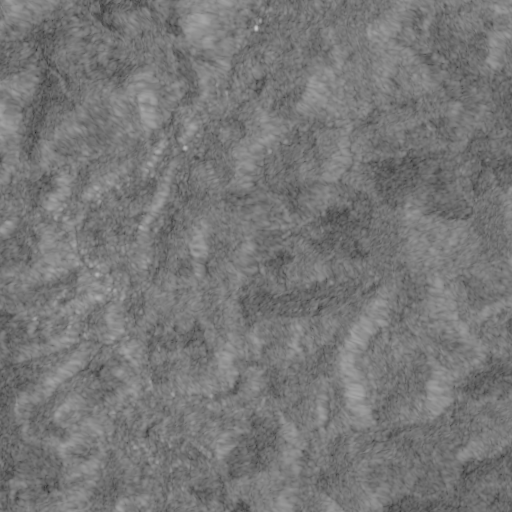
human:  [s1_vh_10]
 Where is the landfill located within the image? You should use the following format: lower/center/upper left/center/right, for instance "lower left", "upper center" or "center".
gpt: The landfill is located in the center left of the image.
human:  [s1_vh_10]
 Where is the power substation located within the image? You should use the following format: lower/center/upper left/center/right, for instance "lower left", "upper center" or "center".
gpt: The power substation is located in the center left of the image.
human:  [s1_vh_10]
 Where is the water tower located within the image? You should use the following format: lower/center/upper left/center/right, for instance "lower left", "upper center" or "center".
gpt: The water tower is located in the center left of the image.
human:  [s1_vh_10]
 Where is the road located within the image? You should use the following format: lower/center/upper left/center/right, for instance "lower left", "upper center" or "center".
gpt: There is no road in the image.

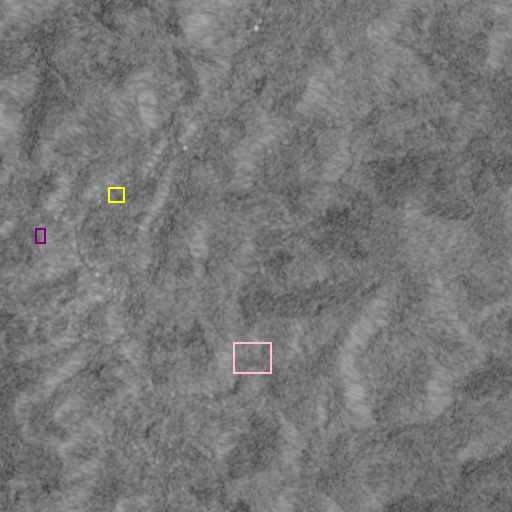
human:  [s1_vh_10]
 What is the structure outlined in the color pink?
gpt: The structure outlined in pink is a crop field.
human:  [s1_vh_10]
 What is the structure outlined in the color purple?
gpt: The structure outlined in purple is a landfill.
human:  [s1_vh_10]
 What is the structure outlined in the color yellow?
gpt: The structure outlined in yellow is a park.
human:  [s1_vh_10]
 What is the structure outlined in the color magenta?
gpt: There is no magenta outline.